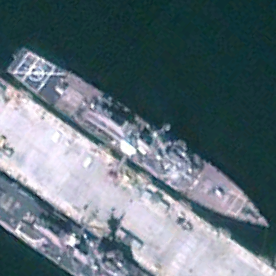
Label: destroyer